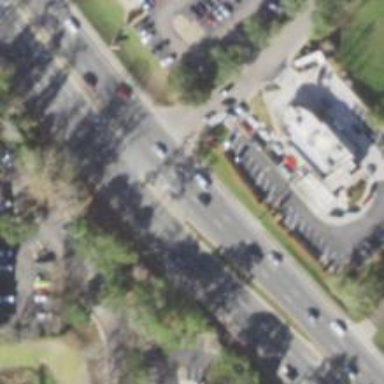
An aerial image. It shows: Commercial area with fast food establishment.